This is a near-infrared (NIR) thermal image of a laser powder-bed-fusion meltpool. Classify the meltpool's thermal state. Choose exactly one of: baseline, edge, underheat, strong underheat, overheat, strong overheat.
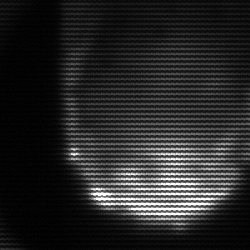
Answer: edge